Question: I'm wondering if it is possible to send notification from handheld (android phone) to wear device to open Activity on wear device? What I want to do is as following.

So far, I checked the following documents, but it's different from what I want to do.
- <URL>-
Any ideas?
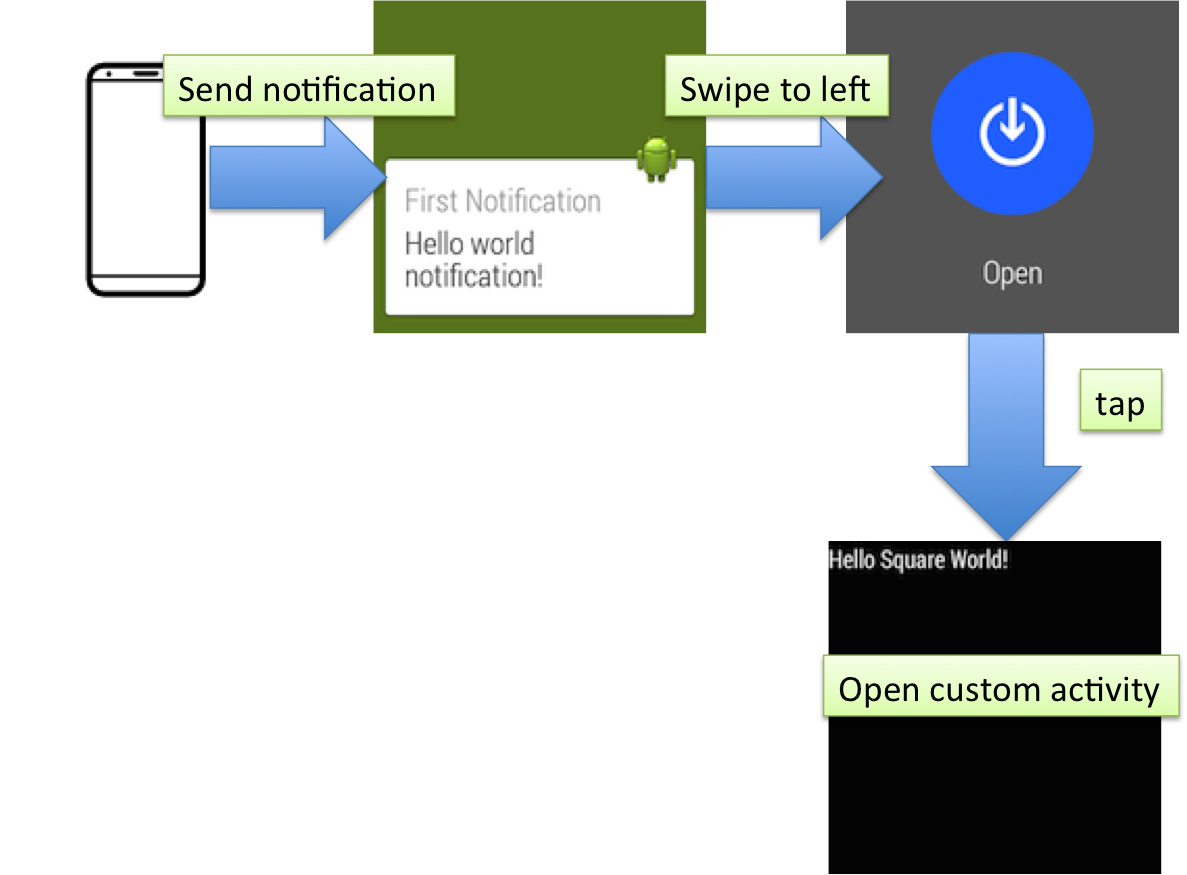
Answer: The pattern to use for this is:
1. Create a DataItem on the mobile. It will be synced to the connected wearable automatically.
2. On the wearable, implement a WearableListenerService and listen for onDataChanged events.
3. When you receive a DataItem, create a notification (with the data sent in the DataItem) and send it locally (i.e. on the wearable). Use setContentIntent() on the notification to specify a pending intent that will launch your wearable activity.
4. Don't forget to also provide an intent that is fired when the user dismisses the notification on the wearable, so that the DataItem can be removed. Otherwise, you will not receive any update events.
I've created a <URL> that shows all of this in action.
Check out <URL> if the 'onDataChanged' method is not getting called.